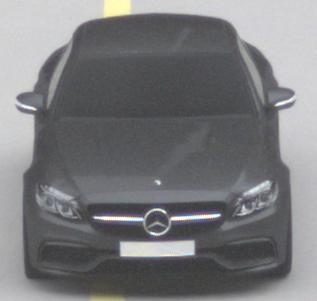
Make: Mercedes-Benz
Model: C 43 AMG
Detailed model: C-Class (205) AMG Limousine
Model produced from: 2016/10
Model produced until: 2018/04
Doors: 4
Color: gray
Road condition: dry road
Daytime: morning or afternoon
Contrast: low contrast